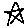
Label: star